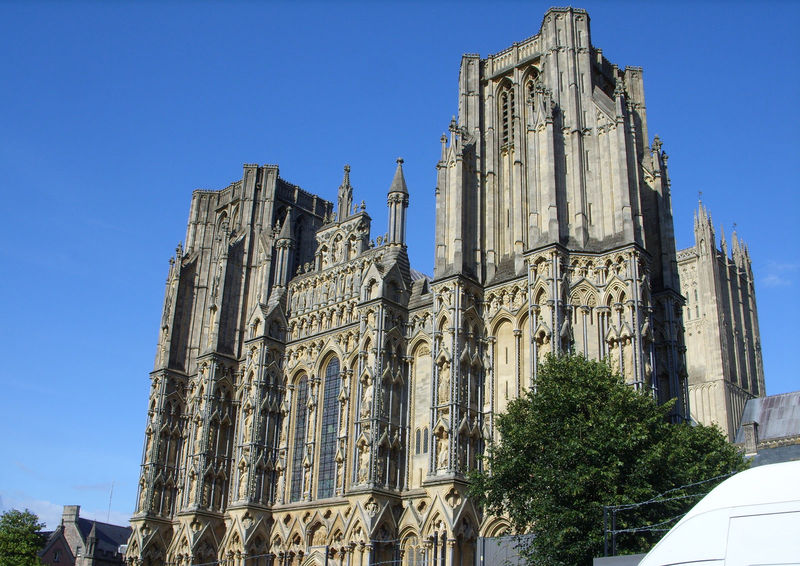
Titel: Kathedrale von Wells (St. Andrew’s Cathedral), Wells/Somerset
Standort: Wells, Kathedrale (EU - GB)
Schlagwörter: baum, blau, himmel, weiß, grün, kirchturm, stadt, fenster, frankreich, hell, paris, säulen, gebäude, haus, architektur, spitze, stein, kirche, sonne, england, gotik, turm, deutschland, farbig, bogen, fassade, italien, rundbogen, spitz, foto, fotografie, höhe, religion, türme, dom, seite, unvollendet, kathedrale, portal, skulpturen, gotisch, spitzbogen, doppelturm, westen, gothik, kanten, lanzettfenster, bauwerk, maßwerk, chartre, fialen, westwerk, westportal, sakralarchitektur, fasade, blendarkaden, doppelturmfassade, gotische kathedrale, kroatien, farbfotografie, blendmaßwerk, wokenlos, notre dame, seitenfasade